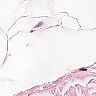
Metastatic tissue present: no